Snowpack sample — Loveland Pass, Silver Plume, Colorado, USA (2/11/26, 12:00 PM MST)
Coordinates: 39.663, -105.886
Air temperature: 35 °F
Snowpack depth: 82 cm
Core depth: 40 cm
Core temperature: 23 °F
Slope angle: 13°, slope face: 12°
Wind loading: high
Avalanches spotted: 1
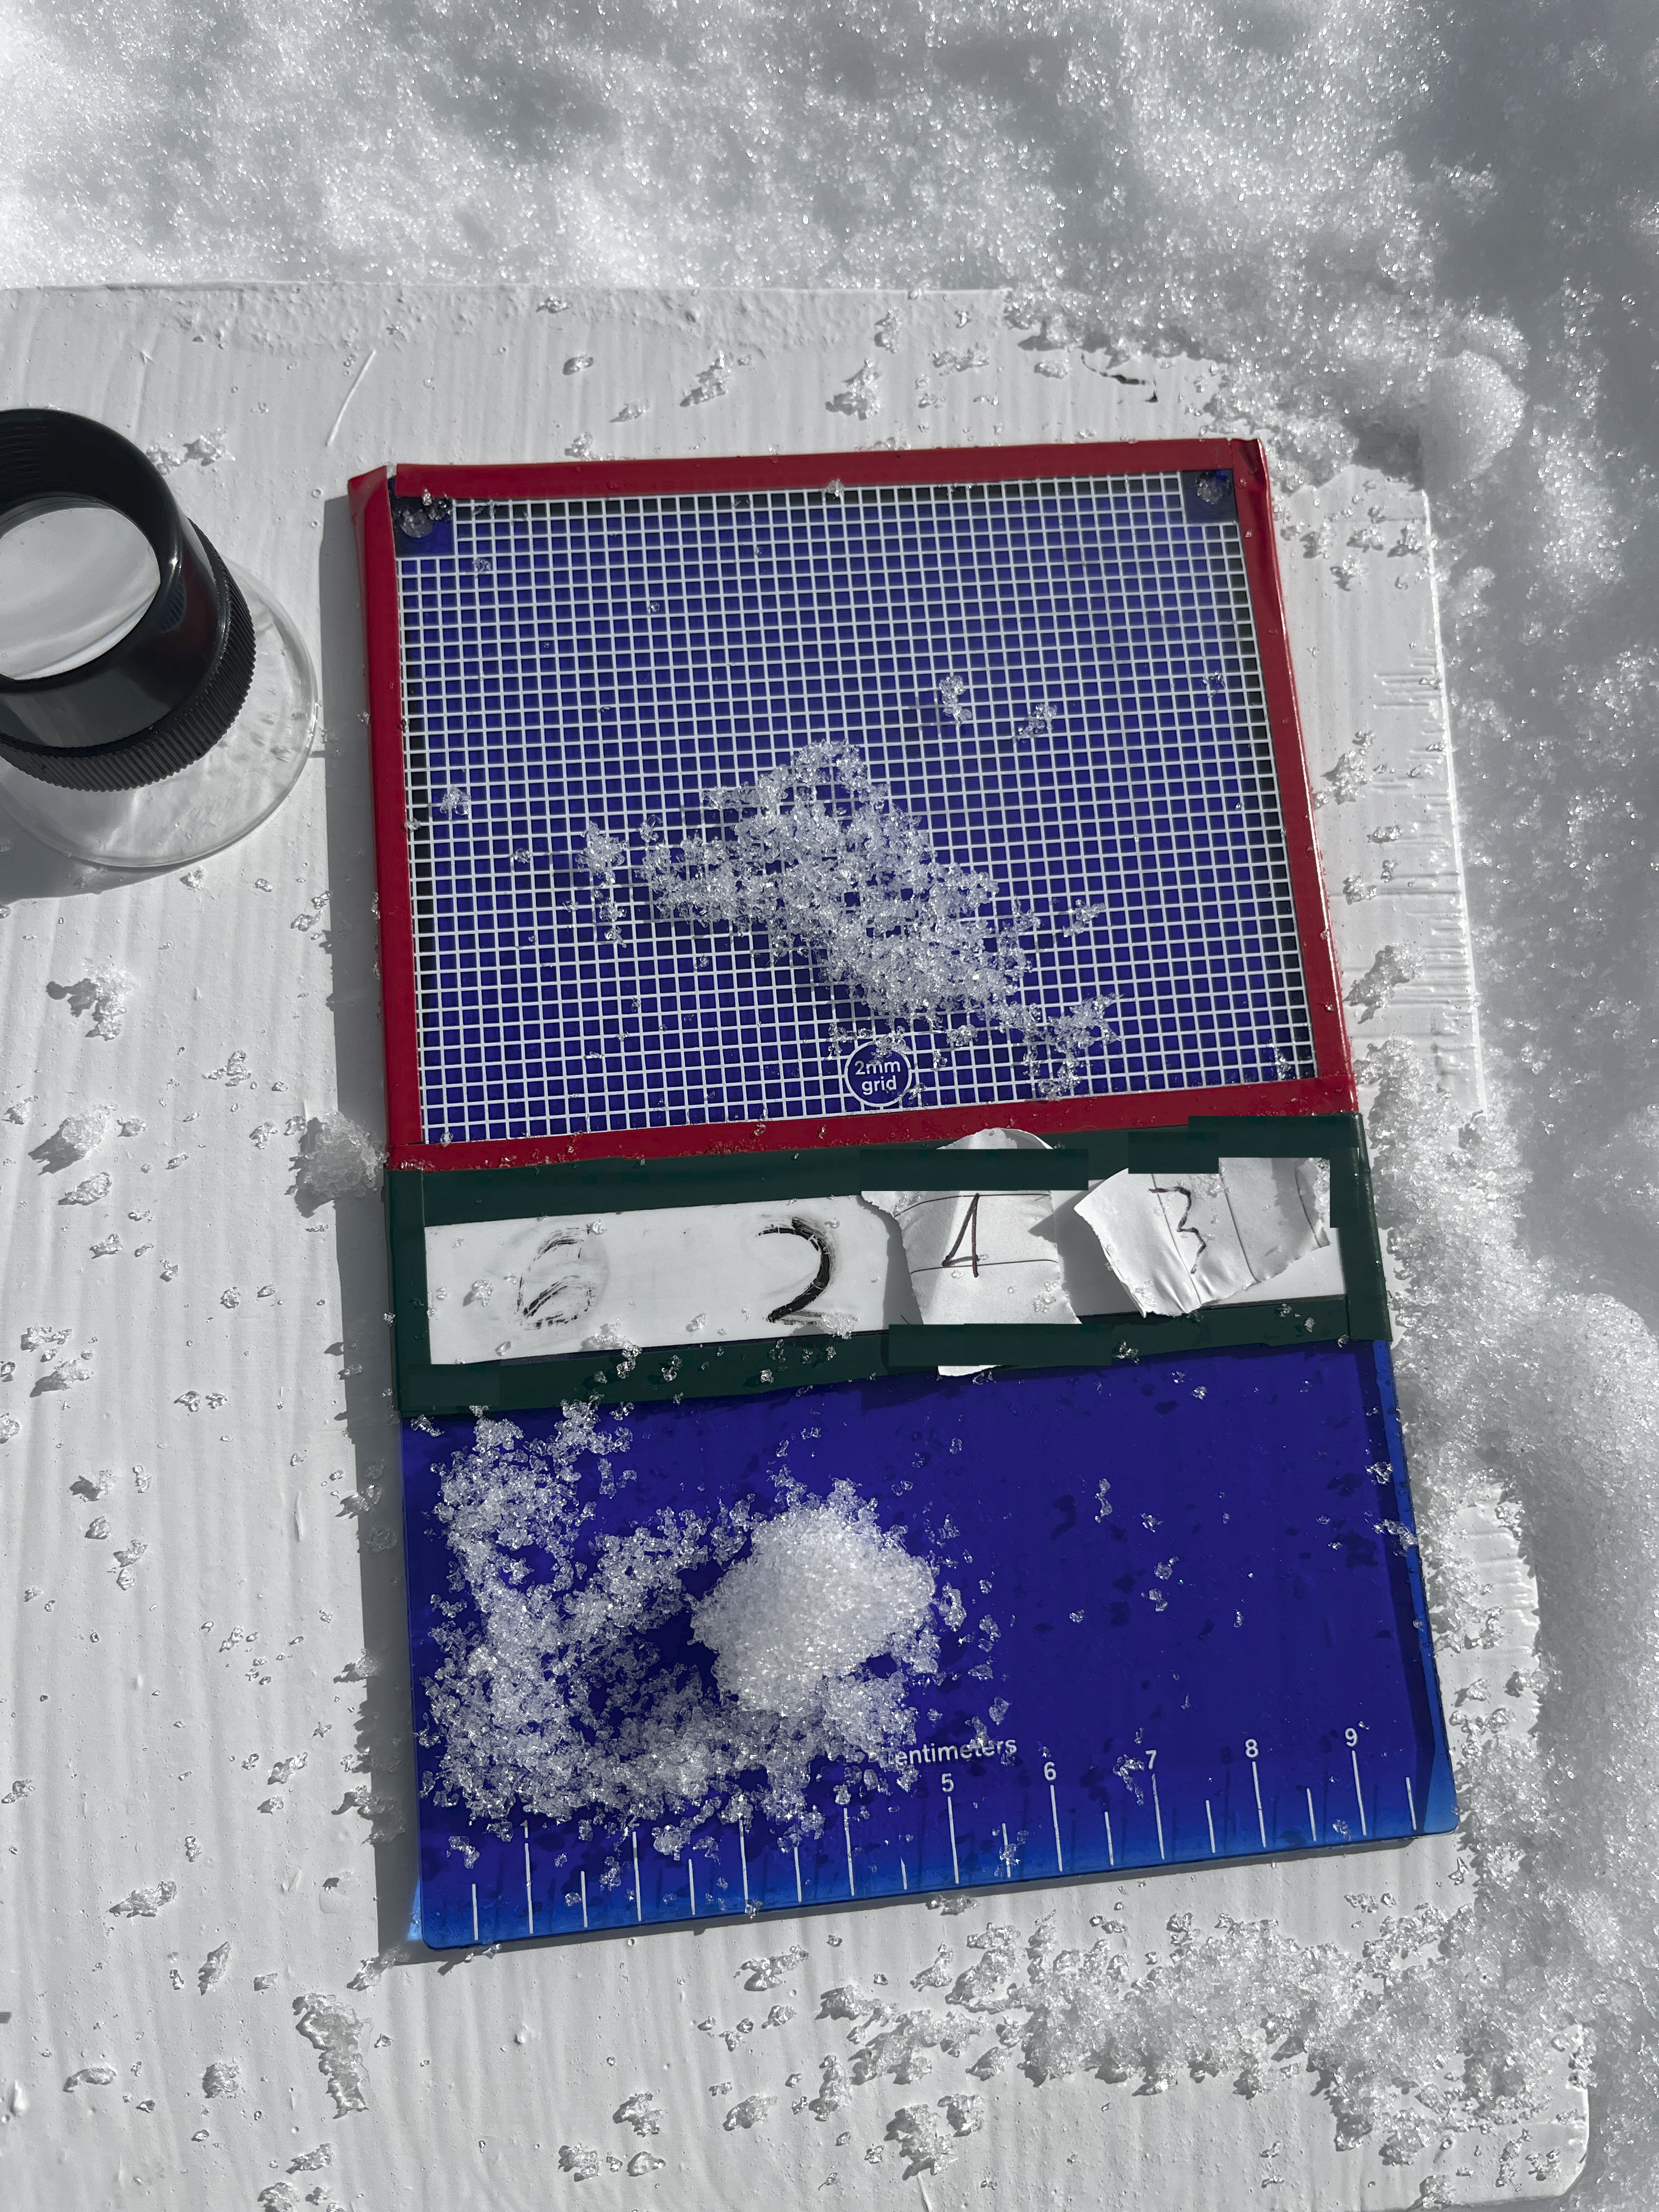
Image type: crystal_card
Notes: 1 small avalanche spotted on the north side of the bowl, lots of wind loading